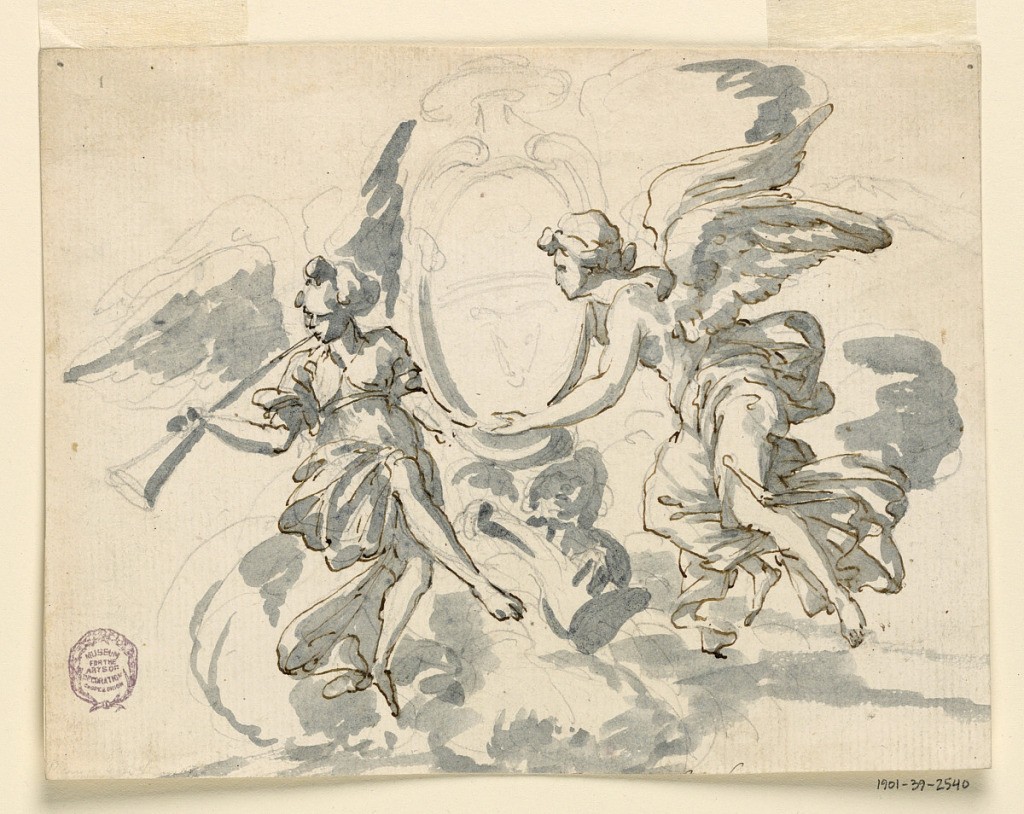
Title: The coat of arms of a prelate
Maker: Filippo Marchionni, Italian, 1732–1805
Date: ca. 1750
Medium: Graphite, pen and ink, brush and blue-gray watercolor on paper
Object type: Drawing
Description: The coat of arms is supported by tow flying genii. The charges are a fesse; some that possibly is a leaf or a hand, a ram's head or a bucranion in base. The genius at left blows a trumpet; the genius at right is in profile; she supports the escutcheon with both hands. Below are clouds with part of a third genius carrying something. At the lower edge remnants of "Del".